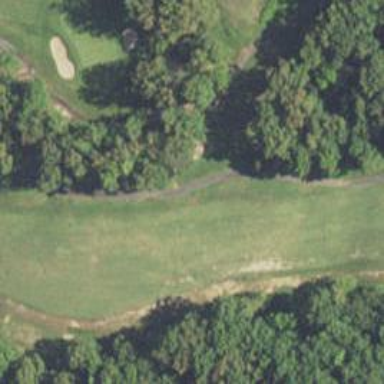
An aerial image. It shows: View of golf hole.